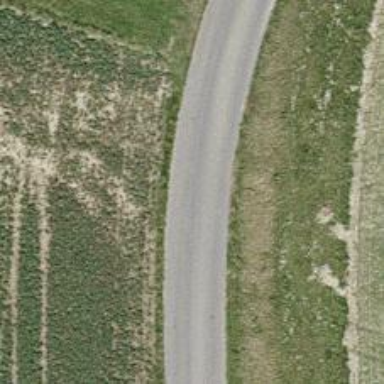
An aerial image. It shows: Unclassified road.